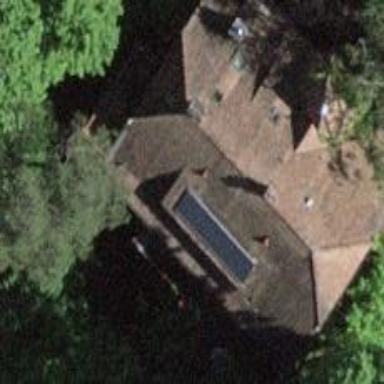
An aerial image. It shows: Detached building.